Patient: sex F, age 70
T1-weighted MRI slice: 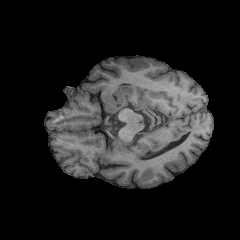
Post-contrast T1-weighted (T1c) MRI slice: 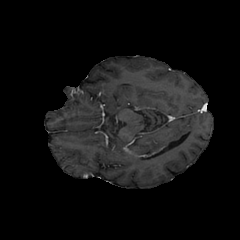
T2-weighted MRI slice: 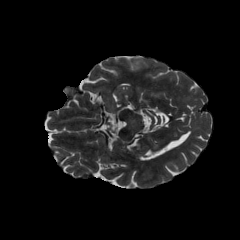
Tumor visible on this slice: no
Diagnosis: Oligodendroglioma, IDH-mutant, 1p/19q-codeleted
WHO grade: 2